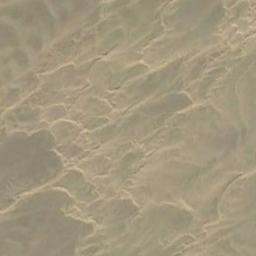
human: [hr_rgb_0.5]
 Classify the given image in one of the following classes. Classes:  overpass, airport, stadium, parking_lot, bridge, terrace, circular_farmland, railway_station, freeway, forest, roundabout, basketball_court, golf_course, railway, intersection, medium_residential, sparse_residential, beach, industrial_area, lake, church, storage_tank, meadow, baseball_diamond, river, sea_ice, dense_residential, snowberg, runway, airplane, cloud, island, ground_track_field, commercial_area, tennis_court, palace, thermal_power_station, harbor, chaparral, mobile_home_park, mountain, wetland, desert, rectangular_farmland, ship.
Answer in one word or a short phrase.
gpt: desert